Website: bh-photo
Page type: payment
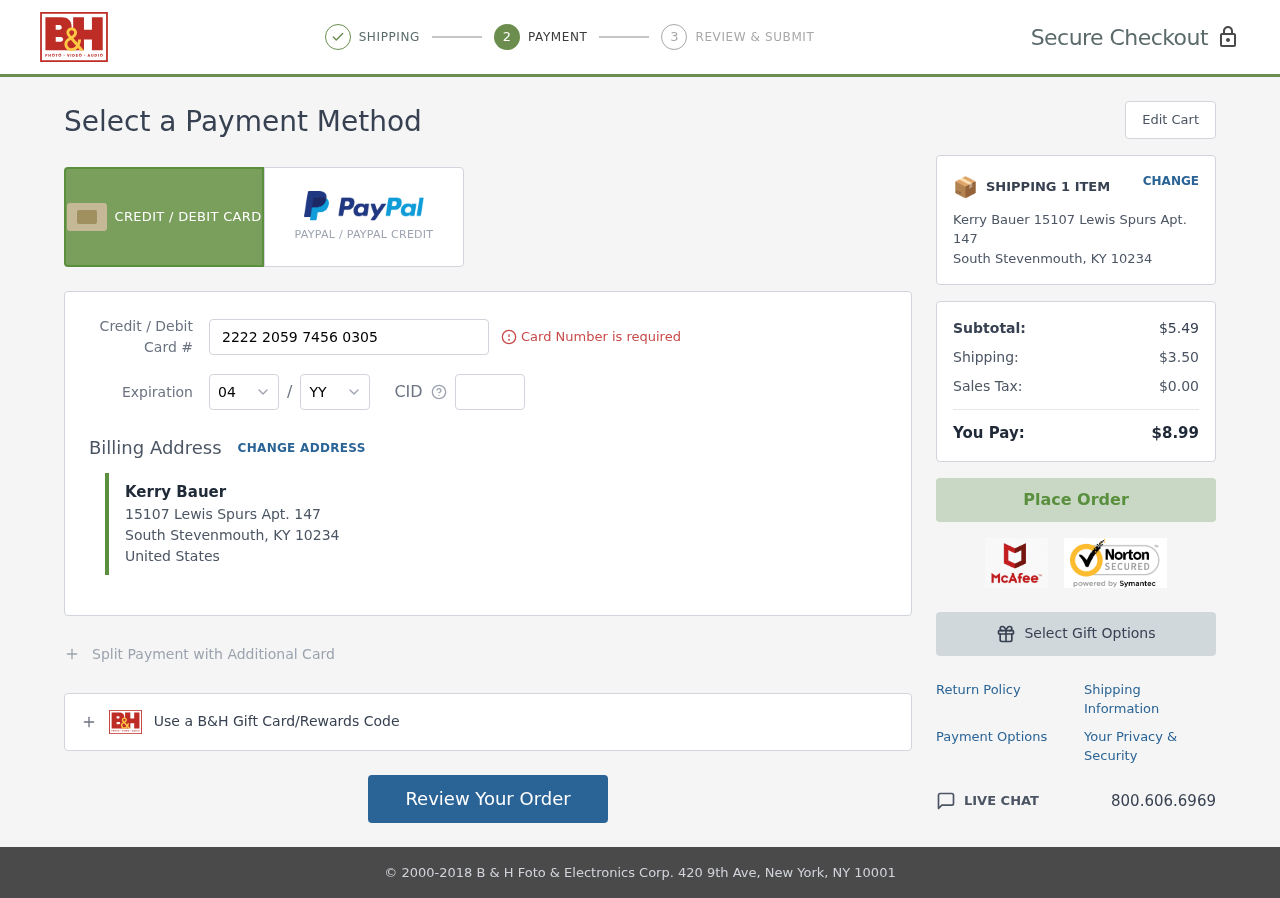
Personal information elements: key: PII_CARD_CVV
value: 825
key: PII_CARD_EXPIRY_MONTH
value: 04
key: PII_CARD_EXPIRY_YEAR
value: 29
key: PII_CARD_NUMBER
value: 2222 2059 7456 0305
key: PII_CITY
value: South Stevenmouth
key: PII_COUNTRY
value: United States
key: PII_FULLNAME
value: Kerry Bauer
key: PII_POSTCODE
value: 10234
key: PII_STATE_ABBR
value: KY
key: PII_STREET
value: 15107 Lewis Spurs Apt. 147
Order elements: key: ORDER_NUM_ITEMS
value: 1
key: ORDER_SUBTOTAL
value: $5.49
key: ORDER_SHIPPING_COST
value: $3.50
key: ORDER_TAX
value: $0.00
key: ORDER_TOTAL
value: $8.99